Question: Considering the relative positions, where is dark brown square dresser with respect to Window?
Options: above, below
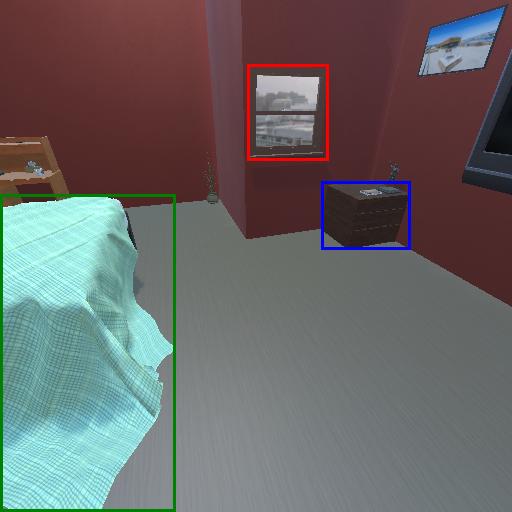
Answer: above